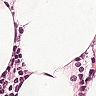
Metastatic tissue present: yes